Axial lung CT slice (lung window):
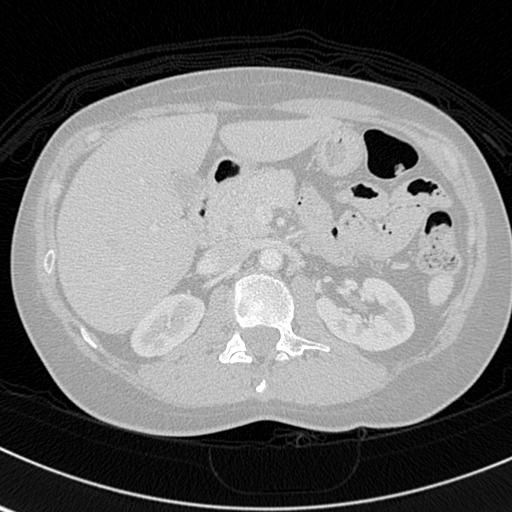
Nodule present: no